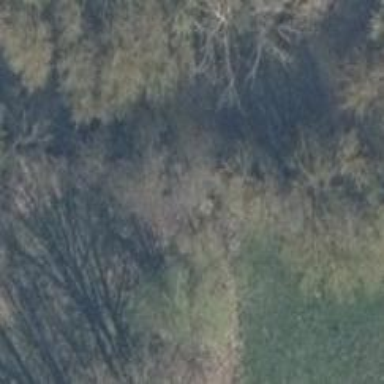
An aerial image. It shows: Row of trees in natural setting.